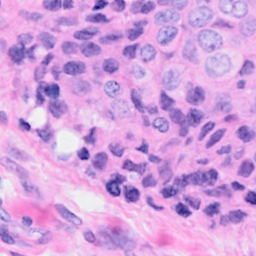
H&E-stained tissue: Breast